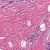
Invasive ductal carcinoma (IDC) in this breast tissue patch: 0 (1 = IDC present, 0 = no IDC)